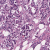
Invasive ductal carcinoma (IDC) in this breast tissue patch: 1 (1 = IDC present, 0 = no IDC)